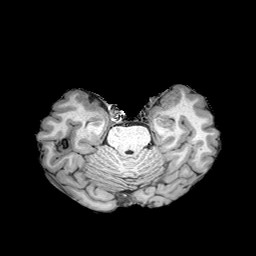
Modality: T1w
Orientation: coronal
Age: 52
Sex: female
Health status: healthy